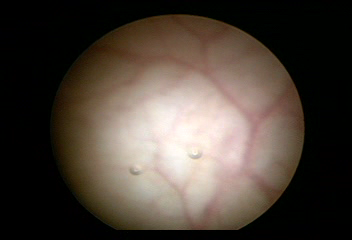
Modality: WLC
Class: Normal mucosa
Bladder cancer association: No